Question: I'm using Webview in my app , i have a simple website, it has two buttons such as Female and Male , if user click that button i want to show the toast message using android app to users which button they clicked
This is my Webview content

I wanted to know that how to get current activity from the webview and i have another doubt also. how to get the current page url in my android app . for example . if give url like www.stackoverflow.com , the user can browse wherever they want , but at particular time , i need to find out user is in which page.?
Thanks in advance. if this question has any mistakes please let me know
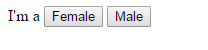
Answer: Please have a look at <URL>
'''
private String mUrl = "";
...
mWebView.setWebViewClient(new WebViewClient()
{
@Override
public void onPageFinished(WebView view, String url)
{
mUrl = url;
}
});
'''